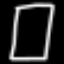
Label: square